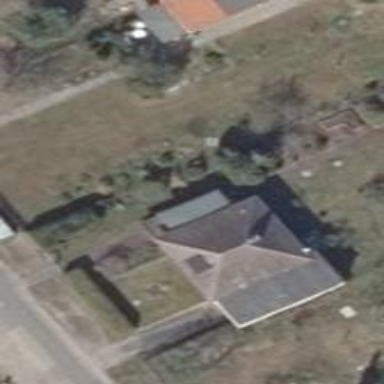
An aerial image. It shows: House with hipped roof.